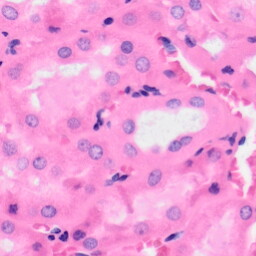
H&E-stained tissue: Kidney